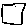
Label: square